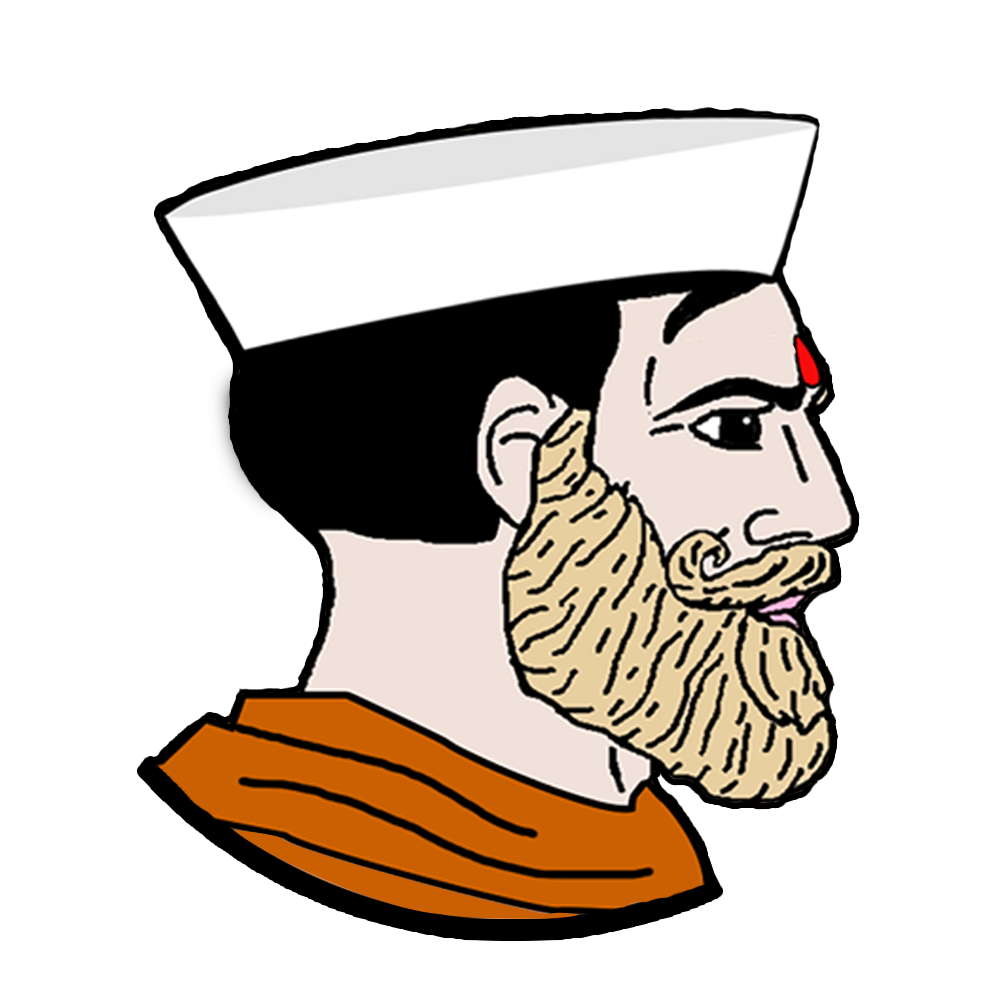
Label: 4_Yes_Chad